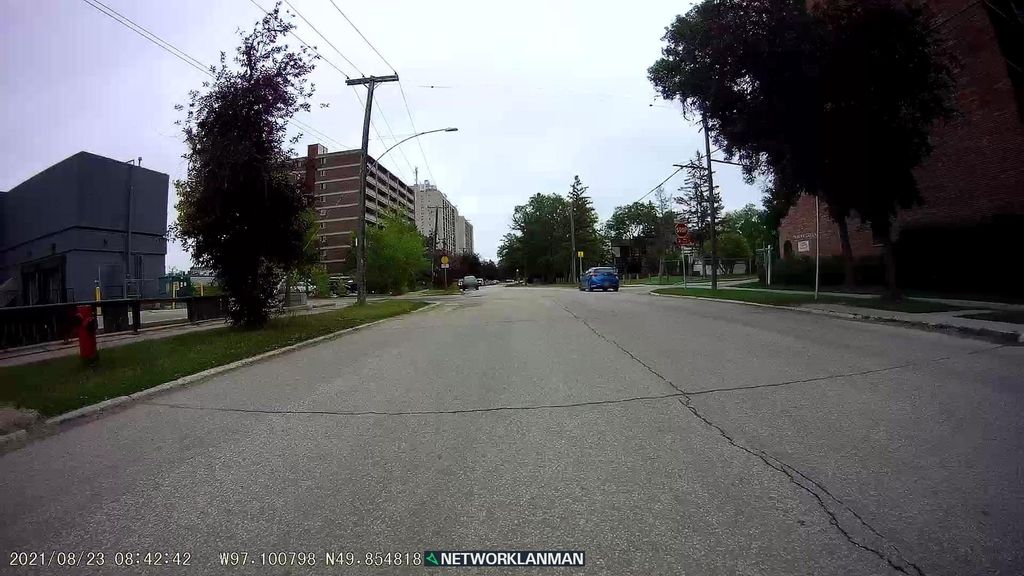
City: winnipeg